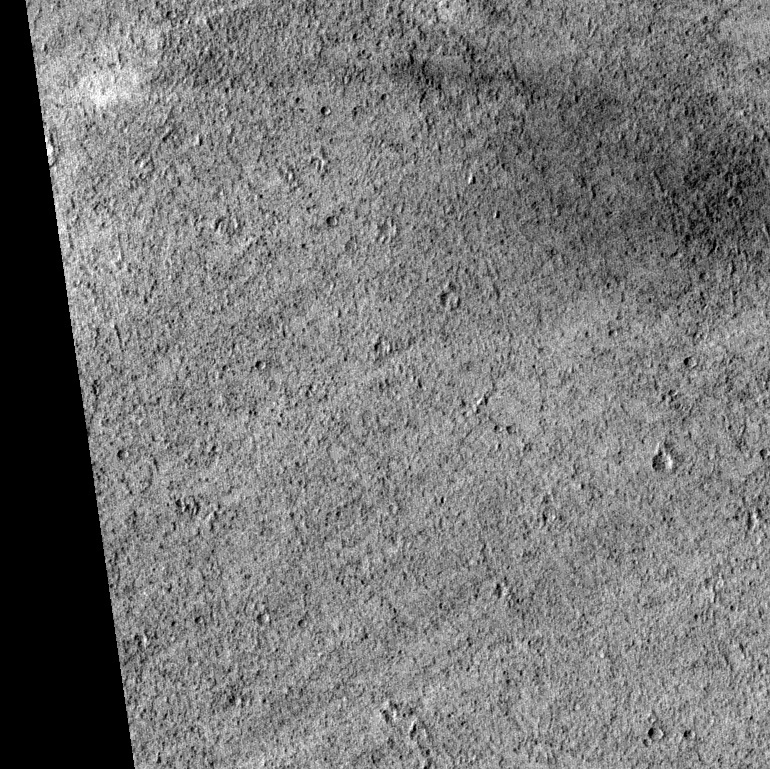
Label: dustdevil